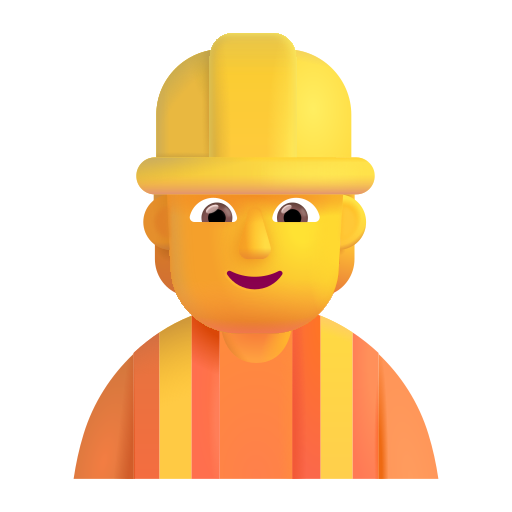
construction worker color default